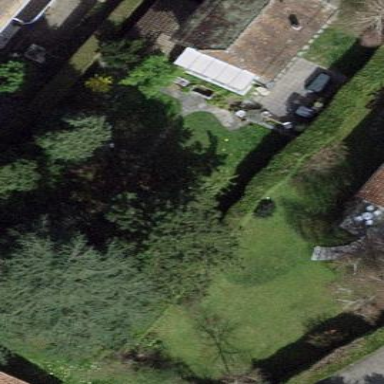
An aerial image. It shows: Garden surrounded by fence.